Field crop: maize
Growth stage: 1
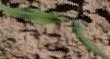
Species: maize